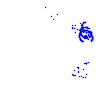
Particle: proton